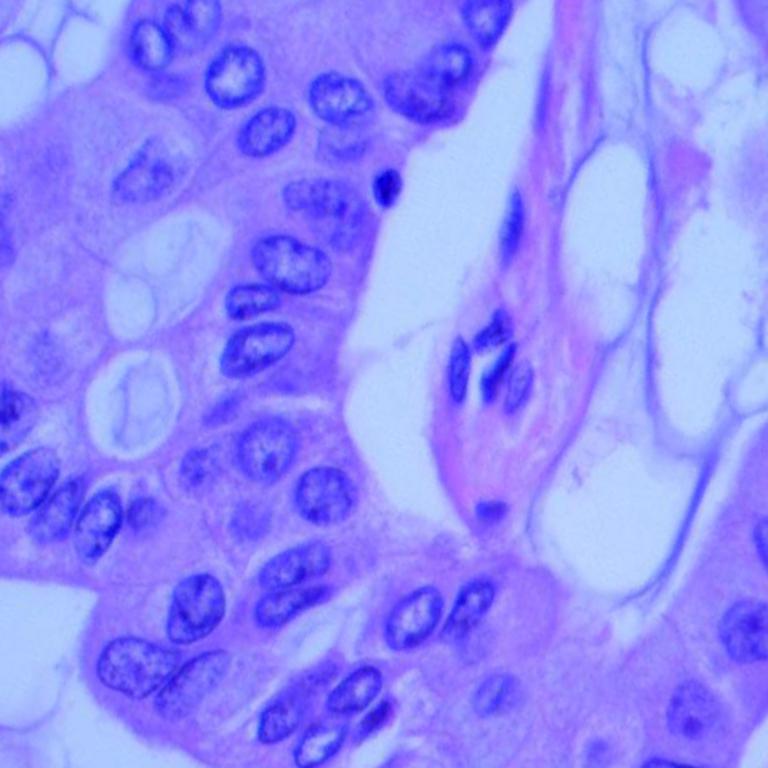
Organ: lung
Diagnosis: adenocarcinomas